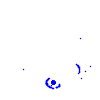
Particle: pion